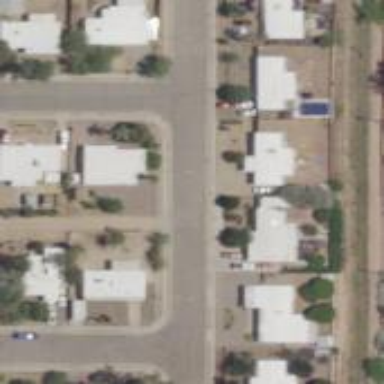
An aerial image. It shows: Alley classified as service road.